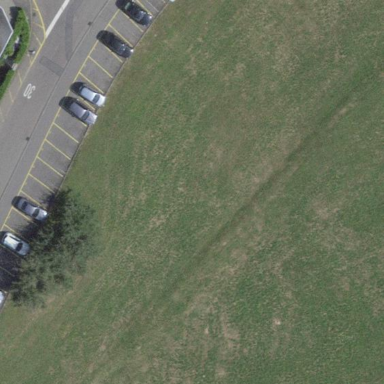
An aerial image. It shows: Parking available on the street side.